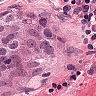
Metastatic tissue present: yes